Question: Ok I have to rewrite my question after further investigation.
I run into below problem in my GWT/GAE project :
'''
java.lang.RuntimeException: Class com.google.appengine.tools.development.agent.runtime.Runtime$21 can not access a member of class com.ibm.icu.text.CollatorServiceShim with modifiers ""
at com.ibm.icu.text.Collator.getShim(Collator.java:456)
at com.ibm.icu.text.Collator.getInstance(Collator.java:478)
at com.google.visualization.datasource.datatable.value.TextValue$1.<init>(TextValue.java:126)
at com.google.visualization.datasource.datatable.value.TextValue.getTextLocalizedComparator(TextValue.java:125)
at com.google.visualization.datasource.datatable.value.Value$1.<init>(Value.java:141)
at com.google.visualization.datasource.datatable.value.Value.getLocalizedComparator(Value.java:140)
at com.google.visualization.datasource.query.engine.TableRowComparator.<init>(TableRowComparator.java:66)
at com.google.visualization.datasource.query.engine.QueryEngine.performSort(QueryEngine.java:234)
at com.google.visualization.datasource.query.engine.QueryEngine.executeQuery(QueryEngine.java:128)
at com.google.visualization.datasource.DataSourceHelper.applyQuery(DataSourceHelper.java:410)
at com.klawt.server.resources.chart.InvoicesChartServerResource.retrieve(InvoicesChartServerResource.java:129)
'''
Some more investigation revealed that contains a copy of the icu library :
> public abstract class com.ibm.icu.text.Collator implements
java.util.Comparator, com.ibm.icu.util.Freezable
is part of gwt-dev.jar
My project has a dependency on icu4j 4.0.1 (for the <URL>. But GAE SDK insists on using the version included in gwt-dev.jar;
I guess there must a way to setup my development environment so this kinda works, it did before.
I have tried moving GWT SDK to the bottom in the 'Order and export' tab of my build path and the icu jar to the top, but no luck.

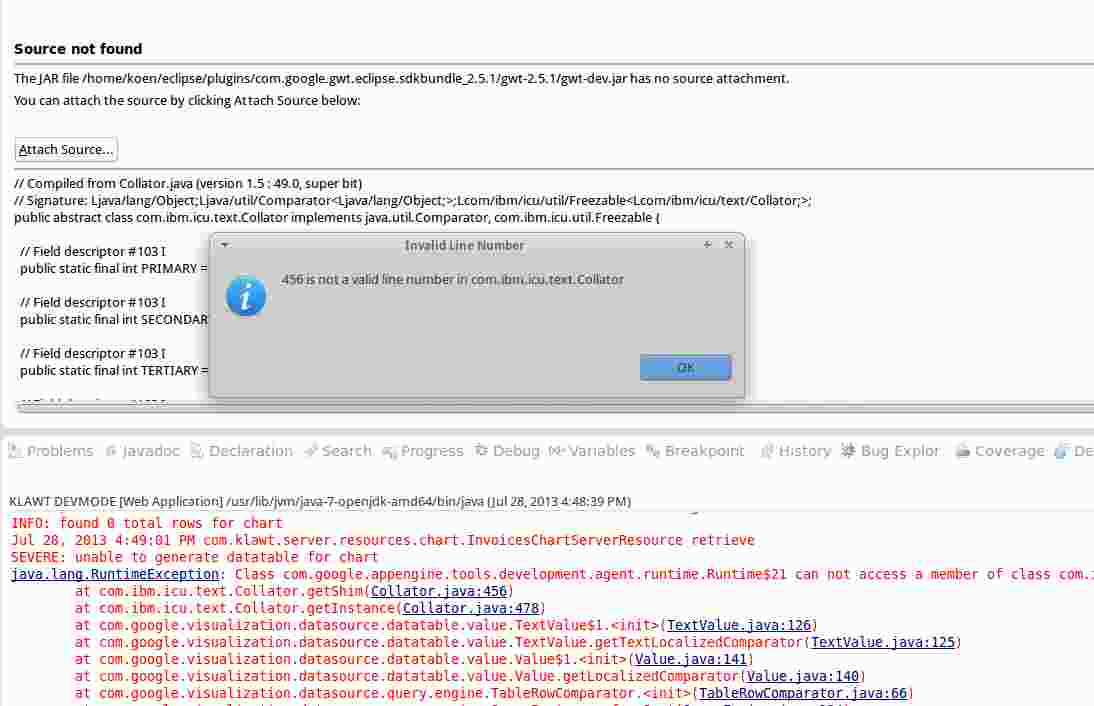
Answer: Switching from OpenJDK to Oracle JDK fixes it !! <URL> I ran into issues with OpenJDK !